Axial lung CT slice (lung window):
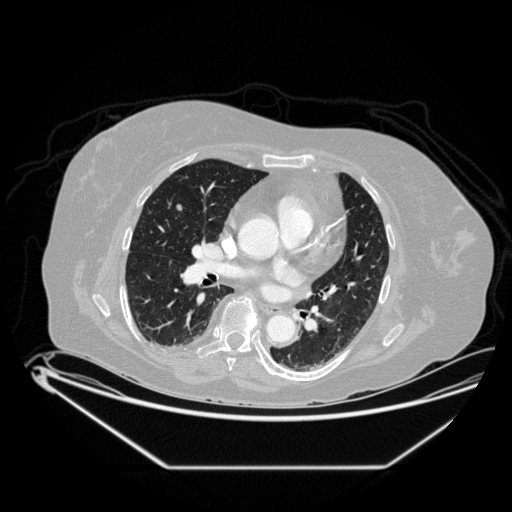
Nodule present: yes
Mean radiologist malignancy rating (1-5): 3